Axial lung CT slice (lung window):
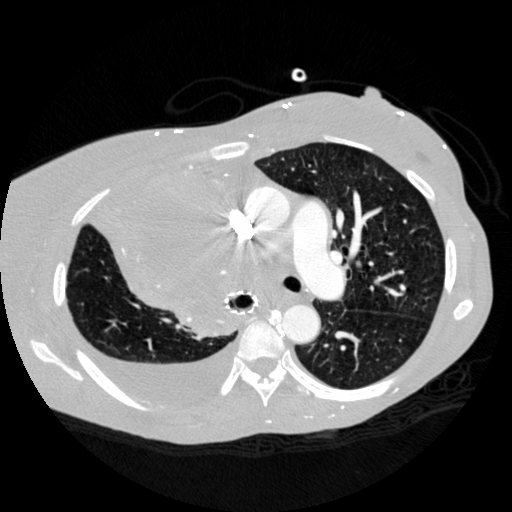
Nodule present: no